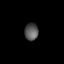
Tissue: lung
Cell type: T cells
Senescence score: 0.1942
Nuclear area (px): 232
Mean DAPI intensity: 85.629